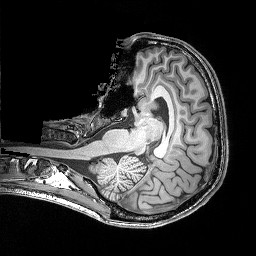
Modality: T1w
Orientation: axial
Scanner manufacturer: siemens
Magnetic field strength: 3 T
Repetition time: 2.25 s
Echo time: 0.00418 s